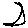
Label: moon